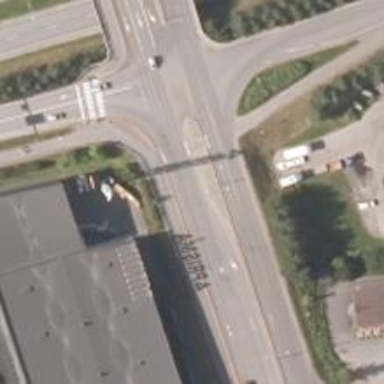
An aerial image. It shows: Footway crossing with marked asphalt surface.